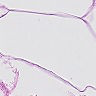
Metastatic tissue present: no